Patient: sex F, age 53
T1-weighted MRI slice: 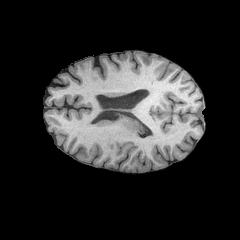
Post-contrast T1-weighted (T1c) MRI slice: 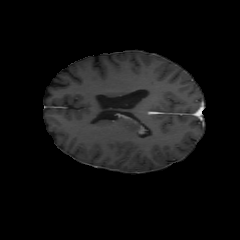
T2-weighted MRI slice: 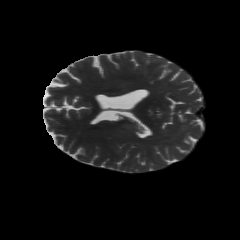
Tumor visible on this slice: yes
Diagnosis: Astrocytoma, IDH-wildtype
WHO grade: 3